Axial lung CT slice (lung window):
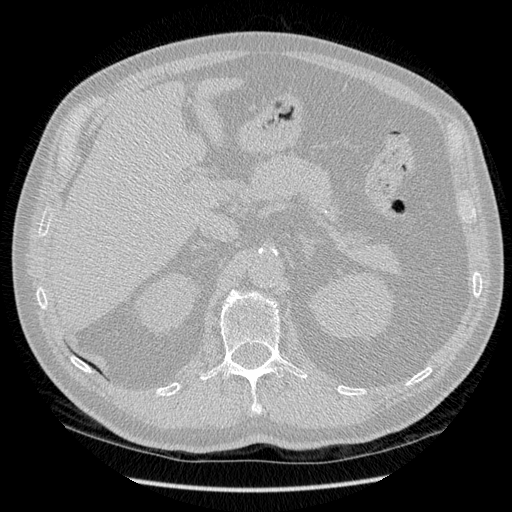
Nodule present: no